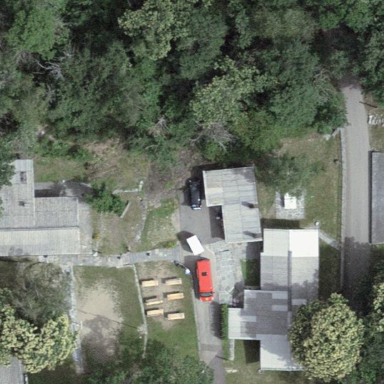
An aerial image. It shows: Hostel for tourism.